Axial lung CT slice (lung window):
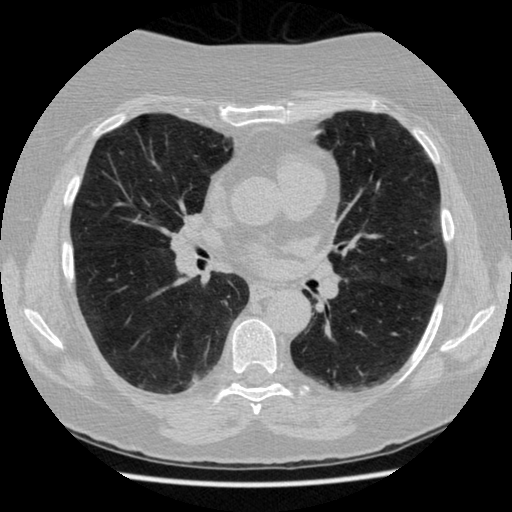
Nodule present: no